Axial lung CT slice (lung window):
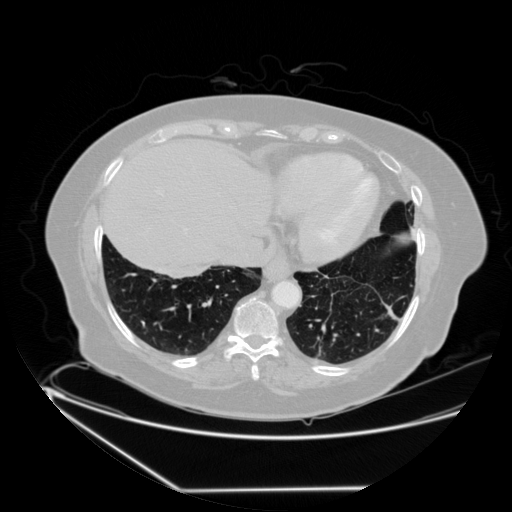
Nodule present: yes
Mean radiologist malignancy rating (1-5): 1.25